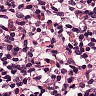
Metastatic tissue present: no